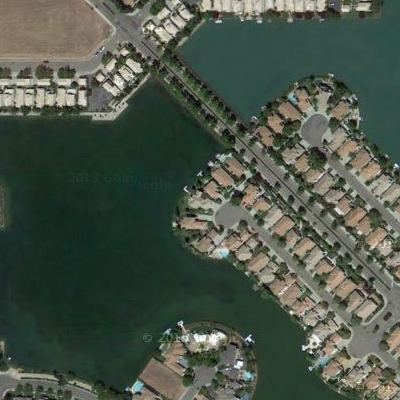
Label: RiverLake